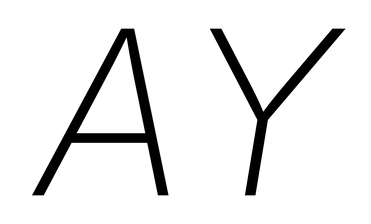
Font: Inter-Italic_ExtraLight_Italic